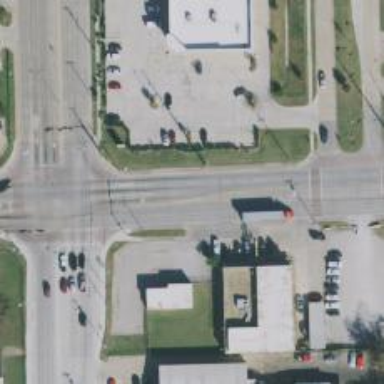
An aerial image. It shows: Secondary road with separate sidewalks.